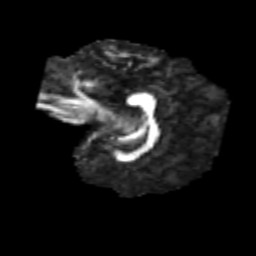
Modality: FA
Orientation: sagittal
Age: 21
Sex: female
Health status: healthy